Question: I have the following menu
The two lines are both 'hr' tags and the menu is a div containing a ul. I have been googling for a while now and trying adjusting the css with margin and padding but I want to reduce the white space between the lines and the text bringing them closer to the text.
HTML:
'''
<hr id="header_line"/>
<div id="menu_bar">
<ul>
<li><a href="#">Add new Form</a></li>
<li><a href="#">View old forms</a></li>
<li><a href="#">Reports</a></li>
<li><a href="#">Site Administration</a></li>
</ul>
</div>
<hr id="under_menu_line"/>
'''
CSS:
'''
#menu_bar ul {
list-style:none;
padding-left:0px;
}
#menu_bar ul li {
display:inline;
padding-left:10px;
}
#menu_bar ul li a {
text-decoration:none;
color:Black;
font-family:Century Gothic;
font-size:12pt;
}
#menu_bar ul li a:hover {
color:#007C5A;
}
#header_line {
margin-top:5px;
}
#under_menu_line {
margin-top:5px;
}
'''
Any ideas?
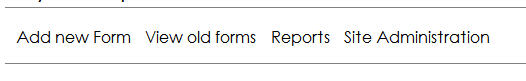
Answer: The best solution would be to drop the '<hr>'s, and use 'border-top' and 'border-bottom' in conjunction with 'padding' on the div.
'<hr>' should be used as a horizontal rule. For instance, a hard separation of paragraphs or a long break. And not as a visual element.